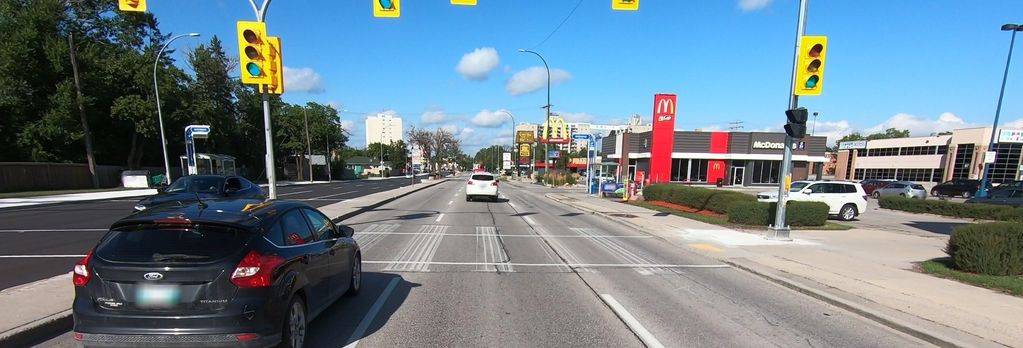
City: winnipeg